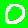
Digit: 0